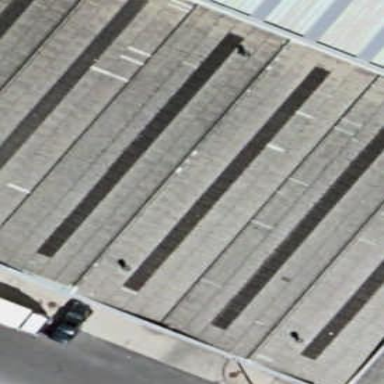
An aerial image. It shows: Warehouse building.